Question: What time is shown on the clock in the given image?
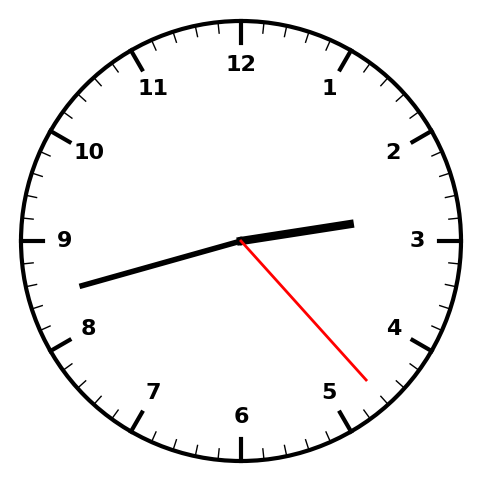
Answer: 02:42:23